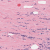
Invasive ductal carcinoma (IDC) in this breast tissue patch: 1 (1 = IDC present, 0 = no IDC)